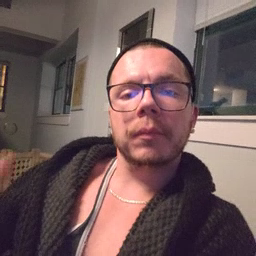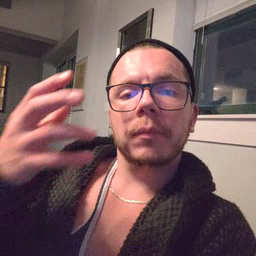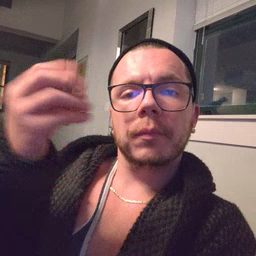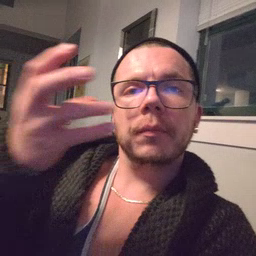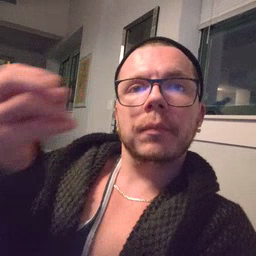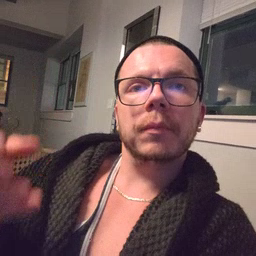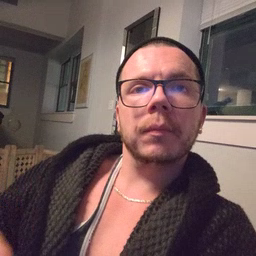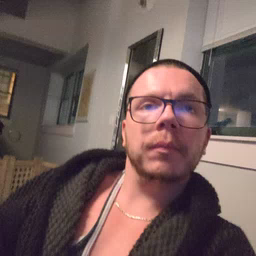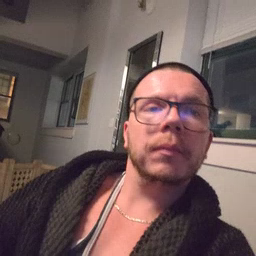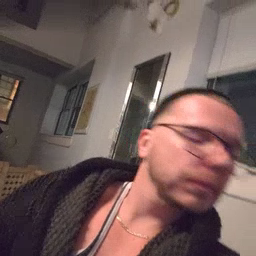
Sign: outside